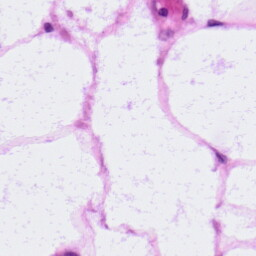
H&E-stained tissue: LymphNode